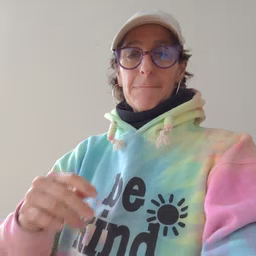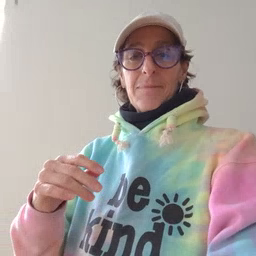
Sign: face